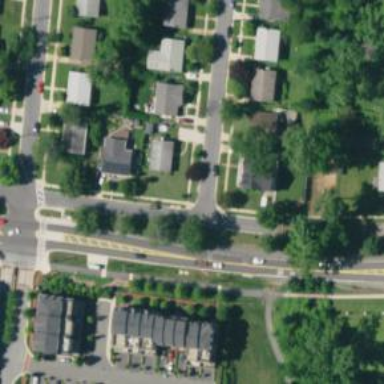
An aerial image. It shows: Unmarked road crossing.